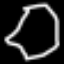
Label: octagon